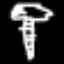
Label: palm tree